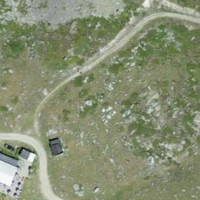
EUNIS habitat code: 26
Species observed at this site:
Mustela erminea
Sempervivum montanum